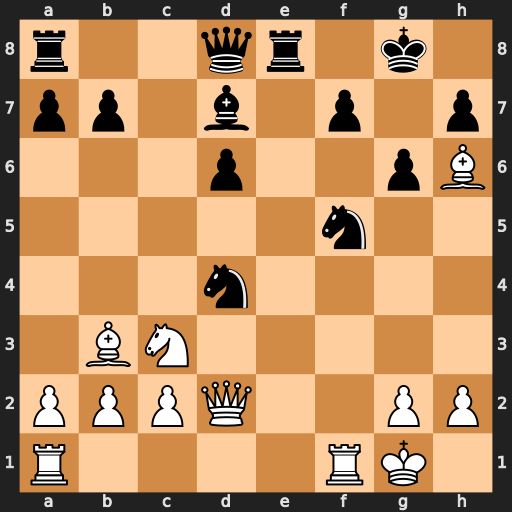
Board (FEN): r2qr1k1/pp1b1p1p/3p2pB/5n2/3n4/1BN5/PPPQ2PP/R4RK1
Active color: w
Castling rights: -
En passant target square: -
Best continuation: Bxf7+ Kxf7 Qxd4